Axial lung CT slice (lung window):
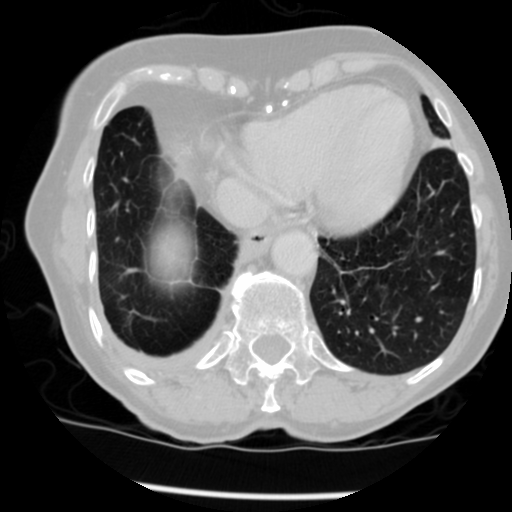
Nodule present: no